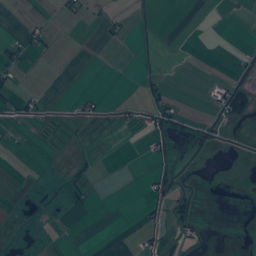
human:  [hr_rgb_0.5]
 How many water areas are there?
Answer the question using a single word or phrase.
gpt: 40

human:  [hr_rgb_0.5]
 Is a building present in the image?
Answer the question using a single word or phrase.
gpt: yes

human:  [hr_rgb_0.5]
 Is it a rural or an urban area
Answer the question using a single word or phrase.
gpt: rural

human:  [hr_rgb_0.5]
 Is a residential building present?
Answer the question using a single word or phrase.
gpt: yes

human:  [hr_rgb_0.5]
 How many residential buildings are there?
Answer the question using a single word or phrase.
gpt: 141

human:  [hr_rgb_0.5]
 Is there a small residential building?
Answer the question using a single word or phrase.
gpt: yes

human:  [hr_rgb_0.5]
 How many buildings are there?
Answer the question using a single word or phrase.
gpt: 144

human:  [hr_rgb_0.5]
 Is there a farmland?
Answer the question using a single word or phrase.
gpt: yes

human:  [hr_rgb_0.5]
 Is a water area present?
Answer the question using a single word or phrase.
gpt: yes

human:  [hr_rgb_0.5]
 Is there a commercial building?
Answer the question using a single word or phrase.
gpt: no

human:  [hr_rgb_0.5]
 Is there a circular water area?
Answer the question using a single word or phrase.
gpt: no

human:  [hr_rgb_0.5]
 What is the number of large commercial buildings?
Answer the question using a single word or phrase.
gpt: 0

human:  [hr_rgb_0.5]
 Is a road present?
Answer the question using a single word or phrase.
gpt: yes

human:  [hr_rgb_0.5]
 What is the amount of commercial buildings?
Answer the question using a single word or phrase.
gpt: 0

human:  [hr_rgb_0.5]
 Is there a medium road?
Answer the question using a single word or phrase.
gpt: no

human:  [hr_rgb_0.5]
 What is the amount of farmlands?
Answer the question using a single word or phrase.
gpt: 19

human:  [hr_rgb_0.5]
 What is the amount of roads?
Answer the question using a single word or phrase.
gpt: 52

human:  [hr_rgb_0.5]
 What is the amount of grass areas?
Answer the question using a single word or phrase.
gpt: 123

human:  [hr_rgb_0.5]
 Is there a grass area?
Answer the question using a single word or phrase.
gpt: yes

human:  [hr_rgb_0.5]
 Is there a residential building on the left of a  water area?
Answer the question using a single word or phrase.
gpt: yes

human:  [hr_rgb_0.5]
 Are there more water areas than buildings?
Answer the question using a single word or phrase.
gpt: no

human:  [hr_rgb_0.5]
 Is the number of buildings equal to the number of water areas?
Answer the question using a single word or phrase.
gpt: no

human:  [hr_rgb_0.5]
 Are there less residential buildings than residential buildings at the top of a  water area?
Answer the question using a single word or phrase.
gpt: no

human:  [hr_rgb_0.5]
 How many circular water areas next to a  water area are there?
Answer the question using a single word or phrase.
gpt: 0

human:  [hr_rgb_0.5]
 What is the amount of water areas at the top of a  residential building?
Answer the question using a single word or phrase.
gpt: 31

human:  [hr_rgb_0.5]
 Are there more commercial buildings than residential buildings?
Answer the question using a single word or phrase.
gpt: no

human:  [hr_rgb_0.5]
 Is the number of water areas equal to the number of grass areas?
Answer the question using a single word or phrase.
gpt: no

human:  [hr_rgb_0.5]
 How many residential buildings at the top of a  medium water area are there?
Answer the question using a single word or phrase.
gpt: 129

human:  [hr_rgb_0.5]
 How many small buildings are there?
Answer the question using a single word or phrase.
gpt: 138

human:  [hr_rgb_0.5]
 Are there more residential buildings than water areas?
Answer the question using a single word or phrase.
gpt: yes

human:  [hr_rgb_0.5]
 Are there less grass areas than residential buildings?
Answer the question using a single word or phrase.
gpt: yes

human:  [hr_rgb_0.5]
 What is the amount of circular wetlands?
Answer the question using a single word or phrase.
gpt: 0

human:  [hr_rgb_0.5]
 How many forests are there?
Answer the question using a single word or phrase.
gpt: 20

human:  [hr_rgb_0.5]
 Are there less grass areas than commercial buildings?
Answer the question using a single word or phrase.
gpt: no

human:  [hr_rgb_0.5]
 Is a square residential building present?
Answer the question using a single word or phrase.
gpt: no

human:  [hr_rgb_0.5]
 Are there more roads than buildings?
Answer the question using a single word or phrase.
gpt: no

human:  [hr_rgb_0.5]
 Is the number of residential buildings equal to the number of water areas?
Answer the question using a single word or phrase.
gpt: no

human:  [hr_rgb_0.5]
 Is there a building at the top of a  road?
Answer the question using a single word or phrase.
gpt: yes

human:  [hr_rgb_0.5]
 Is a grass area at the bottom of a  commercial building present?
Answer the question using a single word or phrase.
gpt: no

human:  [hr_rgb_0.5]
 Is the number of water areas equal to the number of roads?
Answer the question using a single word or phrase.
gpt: no

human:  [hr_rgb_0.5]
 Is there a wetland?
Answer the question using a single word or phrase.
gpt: yes

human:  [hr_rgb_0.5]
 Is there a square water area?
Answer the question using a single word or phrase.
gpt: no

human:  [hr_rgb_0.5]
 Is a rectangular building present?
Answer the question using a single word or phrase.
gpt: yes

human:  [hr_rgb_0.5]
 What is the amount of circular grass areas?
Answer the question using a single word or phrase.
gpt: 0

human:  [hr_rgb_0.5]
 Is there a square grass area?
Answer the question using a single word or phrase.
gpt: no

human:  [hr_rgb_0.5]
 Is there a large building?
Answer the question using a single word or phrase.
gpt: no

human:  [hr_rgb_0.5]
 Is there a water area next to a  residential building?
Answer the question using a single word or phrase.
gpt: yes

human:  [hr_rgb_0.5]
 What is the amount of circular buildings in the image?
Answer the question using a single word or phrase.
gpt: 0

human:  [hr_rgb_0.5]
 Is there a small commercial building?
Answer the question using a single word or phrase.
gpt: no

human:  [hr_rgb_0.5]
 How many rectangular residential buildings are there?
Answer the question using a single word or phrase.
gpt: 94

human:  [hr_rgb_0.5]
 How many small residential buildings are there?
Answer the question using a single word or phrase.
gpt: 135

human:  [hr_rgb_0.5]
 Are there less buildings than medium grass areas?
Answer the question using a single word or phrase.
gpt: no

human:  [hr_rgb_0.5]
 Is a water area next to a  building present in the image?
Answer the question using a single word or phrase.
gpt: yes

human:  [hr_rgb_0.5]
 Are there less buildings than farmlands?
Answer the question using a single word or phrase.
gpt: no

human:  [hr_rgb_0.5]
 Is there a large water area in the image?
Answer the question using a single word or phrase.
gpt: yes

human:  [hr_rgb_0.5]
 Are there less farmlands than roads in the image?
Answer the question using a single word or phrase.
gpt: yes

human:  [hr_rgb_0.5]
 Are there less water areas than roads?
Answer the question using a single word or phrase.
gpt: yes

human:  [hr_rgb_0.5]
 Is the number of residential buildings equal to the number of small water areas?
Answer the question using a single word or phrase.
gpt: no

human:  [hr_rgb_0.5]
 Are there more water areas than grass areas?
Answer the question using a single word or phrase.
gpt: no

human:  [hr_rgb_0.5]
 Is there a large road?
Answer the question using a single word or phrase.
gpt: no

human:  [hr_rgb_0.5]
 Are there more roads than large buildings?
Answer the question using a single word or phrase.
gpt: yes

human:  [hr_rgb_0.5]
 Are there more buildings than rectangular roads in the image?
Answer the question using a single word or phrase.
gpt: yes

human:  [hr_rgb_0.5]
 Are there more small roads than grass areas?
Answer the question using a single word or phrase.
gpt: no

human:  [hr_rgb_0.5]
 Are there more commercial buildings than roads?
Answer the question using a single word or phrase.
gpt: no